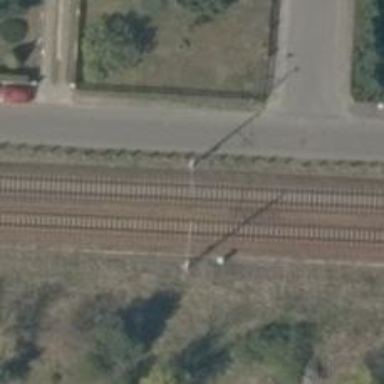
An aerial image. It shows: Milestone along the railway with catenary mast.